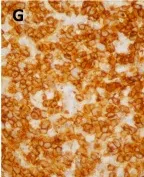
Case Pathology. , OCT2.
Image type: pathology (immunostaining)